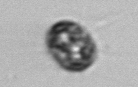
Label: Thalassiosira